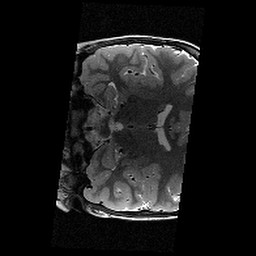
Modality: T2w
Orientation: coronal
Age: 11
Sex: female
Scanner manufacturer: siemens
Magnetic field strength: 3 T
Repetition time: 9.23 s
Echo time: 0.067 s